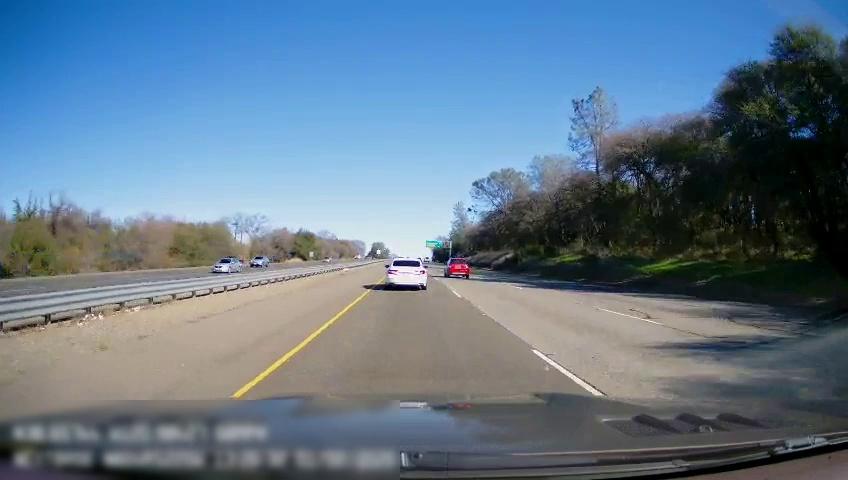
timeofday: Day
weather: Sunny
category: Drivable Space
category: Drivable Space
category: Vehicles | Car
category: Vehicles | Car
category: Vehicles | Car
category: Vehicles | SUV
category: Lanes | Current Lane
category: Lanes | Current Lane
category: Lanes | Alternate Lane
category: Traffic | Signs